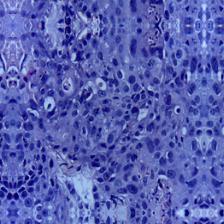
Diagnosis: OSCC